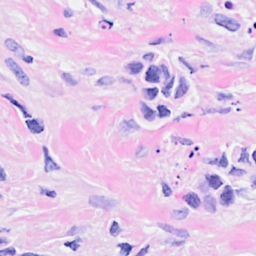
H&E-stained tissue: Breast